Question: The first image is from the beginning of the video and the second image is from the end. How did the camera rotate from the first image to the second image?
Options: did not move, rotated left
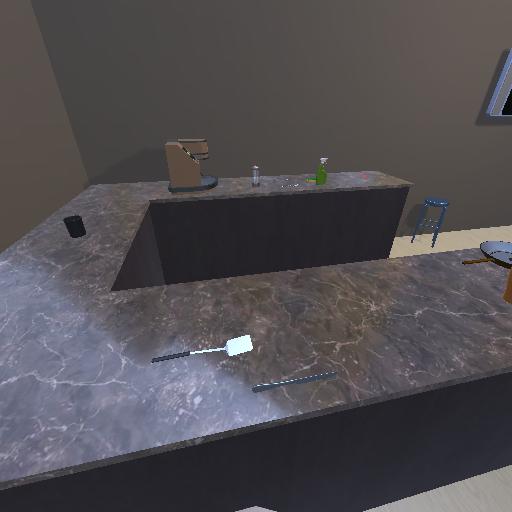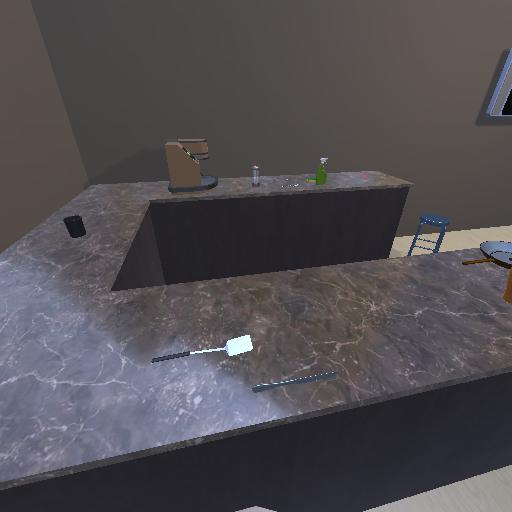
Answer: did not move